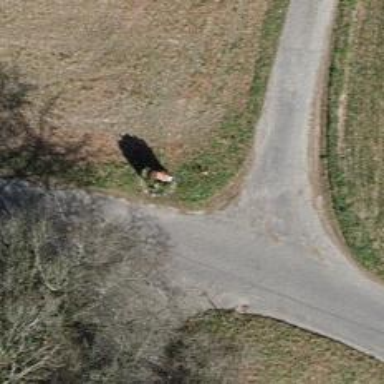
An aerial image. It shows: Wayside cross with historic significance.